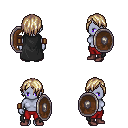
a pixel art fantasy rpg character, female body template, dark elf, purple skin, black cape, red pants, white blonde bangs hairstyle, leather bracers, maroon shoes, shield, four views (front, back, left, right), 2x2 character sprite sheet, small pixel art, hard edges, no anti-aliasing